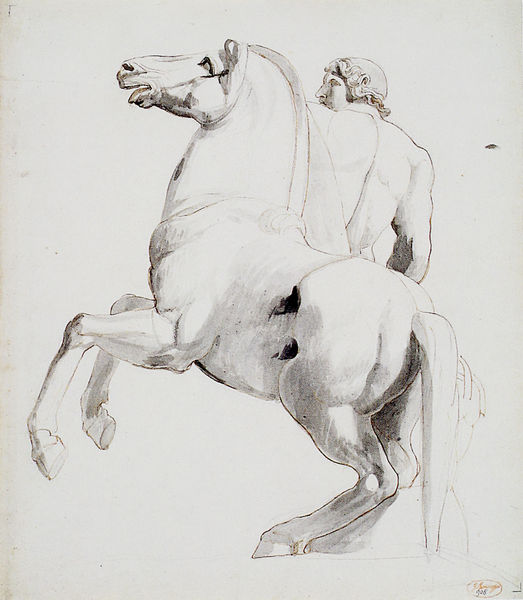
Titel: Der Reiter Von Montecavallo
Künstler: George Romney
Institution: New Haven, Connecticut Yale University Art Gallery
Schlagwörter: mann, nackt, weiß, rücken, schwarz, skizze, zeichnung, pferd, reiter, hufe, mähne, grafik, muskeln, entwurf, schimmel, griechenland, aufbäumen, steigend, führer, schimml